Question: Hello I am trying to create a stacked barplot using the following code:
'''
test <- as.matrix(read.csv(file="test4.csv",sep=",",head=TRUE))
test <- test[,2:ncol(test)]
pdf(file="test.pdf", height=4, width=6)
par(lwd = 0.3)
barplot(test, space=0.4, xaxt='n', ann=FALSE)
axis(1, cex.axis=0.25, las=2, at=1:ncol(test), space=0.4, labels=colnames(test))
dev.off()
'''
And I get:

As you can see the labels in the x-axis do not match the bars in the plot. Also, the ticks are huge.
Can you guys help me beautify the x axis? Thanks so much
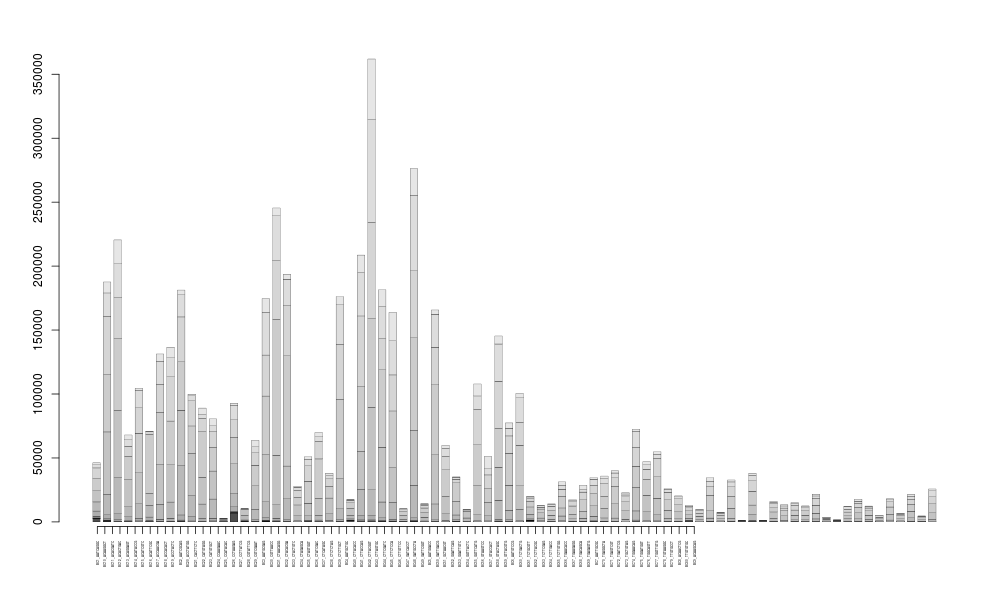
Answer: Try storing the returned value of the call to 'barplot()' in a named object, and then passing that in to the 'at=' argument of 'axis()':
'''
xLabLocs <- barplot(test, space=0.4, xaxt='n', ann=FALSE)
axis(1, cex.axis=0.25, las=2, at=xLabLocs,
space=0.4, labels=colnames(test))
'''
This may look odd, but it is explained in the 'Value' section of the '?barplot' help file:
> '''
Value:
A numeric vector (or matrix, when 'beside = TRUE'), say 'mp',
giving the coordinates of _all_ the bar midpoints drawn, useful
for adding to the graph.
'''
You just made the (easy enough to make) mistake of assuming that the x-axis coordinates of the bar centers are at 1:n, where n is the number of bars. That's not necessarily true, so it's nice that a single call to 'barplot()' will both: (a) plot the bar plot as its side effect; and (b) return the necessary x-axis coordinates as its return value.